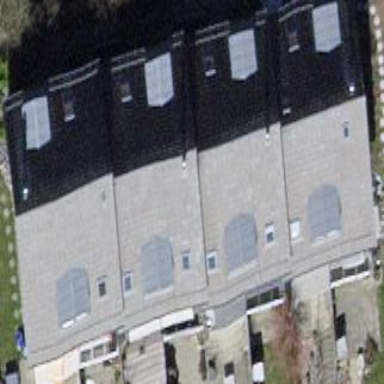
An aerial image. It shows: Building with tile roof.